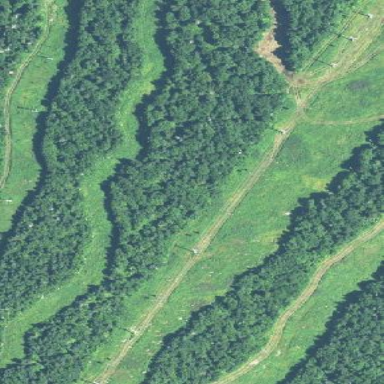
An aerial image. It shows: Backcountry grooming piste in the woodland area.